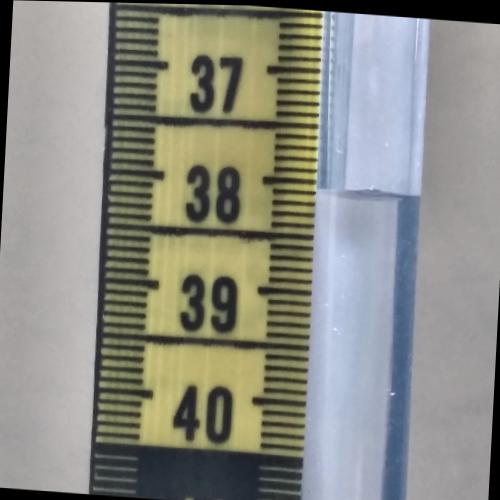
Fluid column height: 38.1 cm